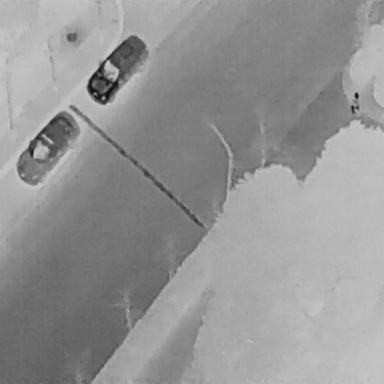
There are two Cars in the infrared image.